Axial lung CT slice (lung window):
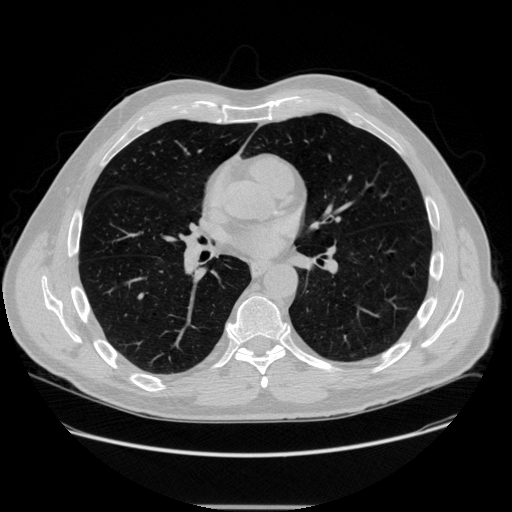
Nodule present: no